Interaction volume radius: 5 \u00c5
Interaction volume height: 15 \u00c5
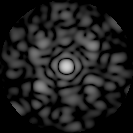
Disorder parameter: 0.6567